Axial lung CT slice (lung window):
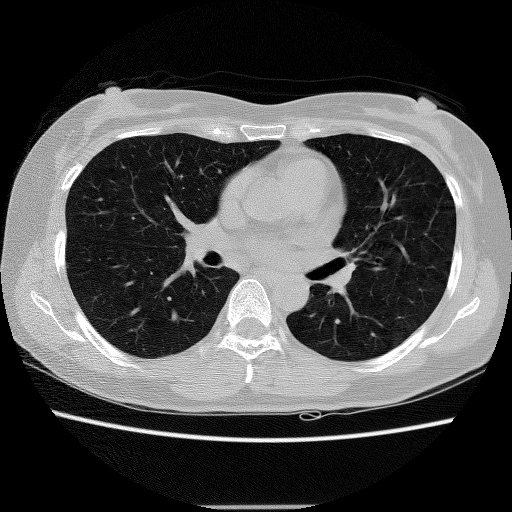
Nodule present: no